Question: I have shared an android project from Windows Machine to Ubuntu SVN. I have checked in all files except bin folder. Then I have tried importing them back from the Import SVN projects menu into eclipse in another machine. The project structure looks completely broken with 100's of errors. But When I synchronize my original project to SCN it shows no uncommitted changes.
Please help me to identify what went wrong. Eclipse version is Juno.
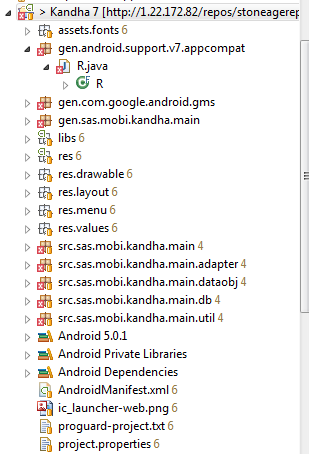
Answer: The new line symbol in Unix and Windows system are different. You must check in project preferences, which you prefer to use:

Also, the problem may be in encoding, check what you are using now, or set it manually on the same project preferences to UTF-8.